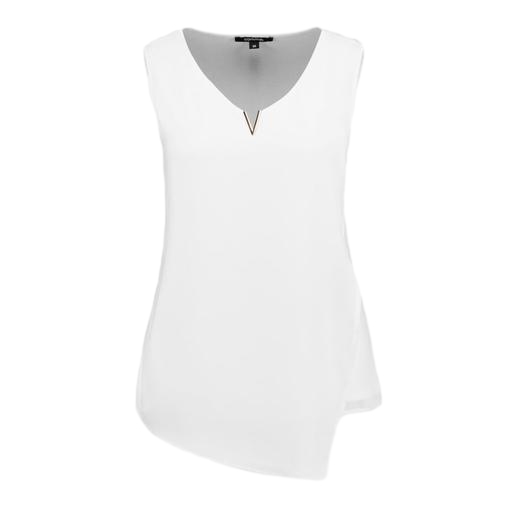
white curved hem tank top, white asymmetrical-hem top, white split neck tank, white background